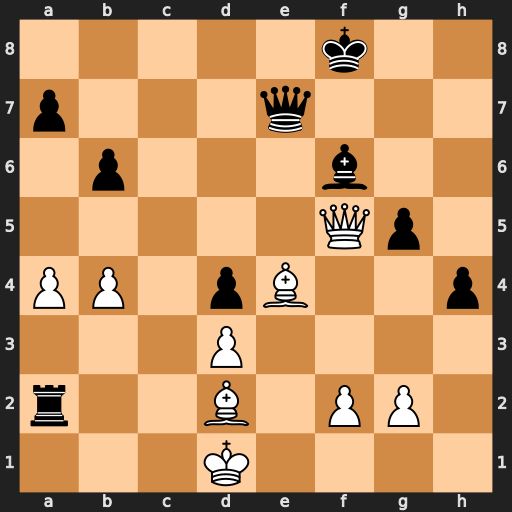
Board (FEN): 5k2/p3q3/1p3b2/5Qp1/PP1pB2p/3P4/r2B1PP1/3K4
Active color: w
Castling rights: -
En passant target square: -
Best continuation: Bxg5 Ra1+ Ke2